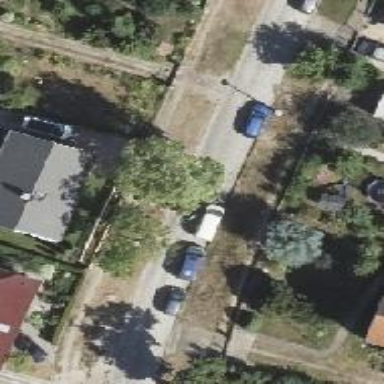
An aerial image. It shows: Residential road with sidewalks on both sides.